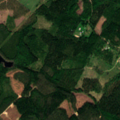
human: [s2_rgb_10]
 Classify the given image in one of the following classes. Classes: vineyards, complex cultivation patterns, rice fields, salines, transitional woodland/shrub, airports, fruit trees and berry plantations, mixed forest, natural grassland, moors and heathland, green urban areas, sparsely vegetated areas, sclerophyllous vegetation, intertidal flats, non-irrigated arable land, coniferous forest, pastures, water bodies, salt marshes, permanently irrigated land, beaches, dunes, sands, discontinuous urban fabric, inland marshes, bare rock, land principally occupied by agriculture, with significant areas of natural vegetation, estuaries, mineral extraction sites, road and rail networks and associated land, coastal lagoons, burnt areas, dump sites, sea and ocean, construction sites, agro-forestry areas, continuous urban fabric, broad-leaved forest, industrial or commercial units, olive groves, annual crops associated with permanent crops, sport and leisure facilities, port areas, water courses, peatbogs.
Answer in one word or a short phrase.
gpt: broad-leaved forest, coniferous forest, mixed forest